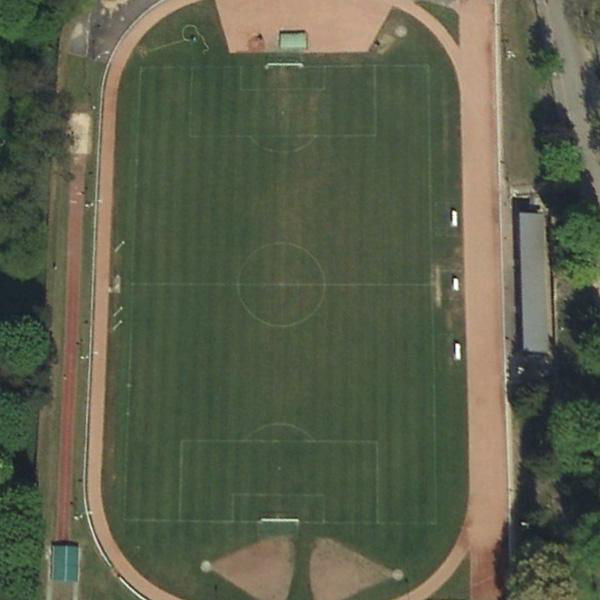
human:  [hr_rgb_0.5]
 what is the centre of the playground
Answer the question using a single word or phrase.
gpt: football field